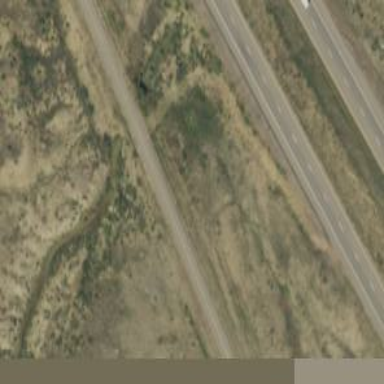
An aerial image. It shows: Paved tertiary road.